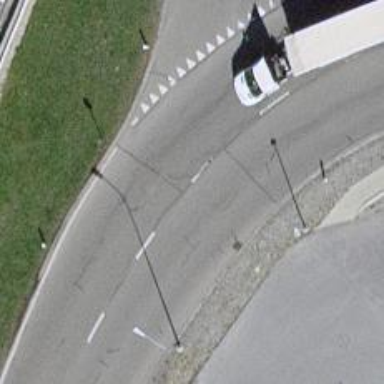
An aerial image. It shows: Secondary road with asphalt surface.